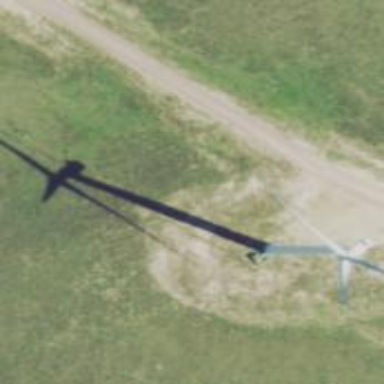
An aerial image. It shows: Wind generator with horizontal axis. The generator is wind turbine.